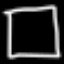
Label: square